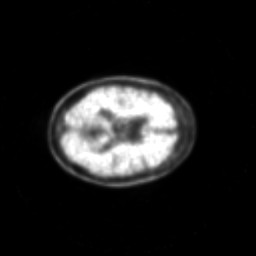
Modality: PET
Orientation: axial
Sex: female
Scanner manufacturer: siemens